Interaction volume radius: 10 \u00c5
Interaction volume height: 15 \u00c5
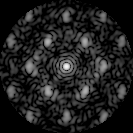
Disorder parameter: 0.4837